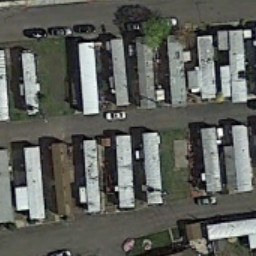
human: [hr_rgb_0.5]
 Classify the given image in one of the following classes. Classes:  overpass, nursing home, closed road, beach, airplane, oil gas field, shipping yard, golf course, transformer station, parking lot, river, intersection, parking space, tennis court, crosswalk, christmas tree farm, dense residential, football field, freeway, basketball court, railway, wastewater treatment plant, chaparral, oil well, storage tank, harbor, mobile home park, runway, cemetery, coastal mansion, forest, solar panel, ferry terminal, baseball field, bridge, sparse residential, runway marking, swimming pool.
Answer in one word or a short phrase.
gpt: mobile home park